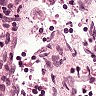
Metastatic tissue present: no